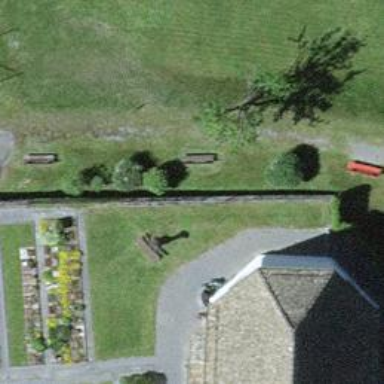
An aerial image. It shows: Brown bench.